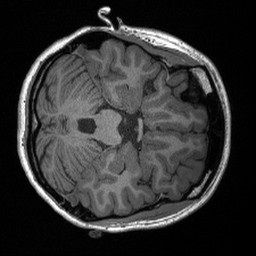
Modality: T1w
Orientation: axial
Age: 22
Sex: female